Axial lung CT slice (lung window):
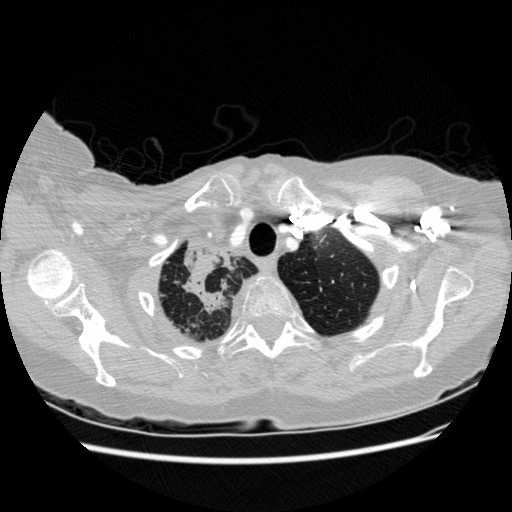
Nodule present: no